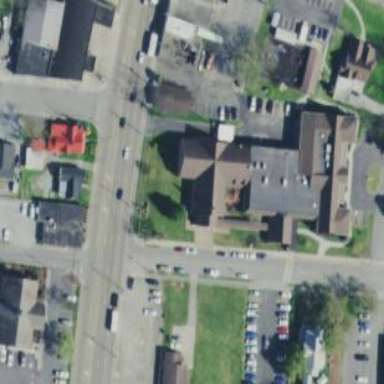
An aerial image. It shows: Building serving as place of worship.